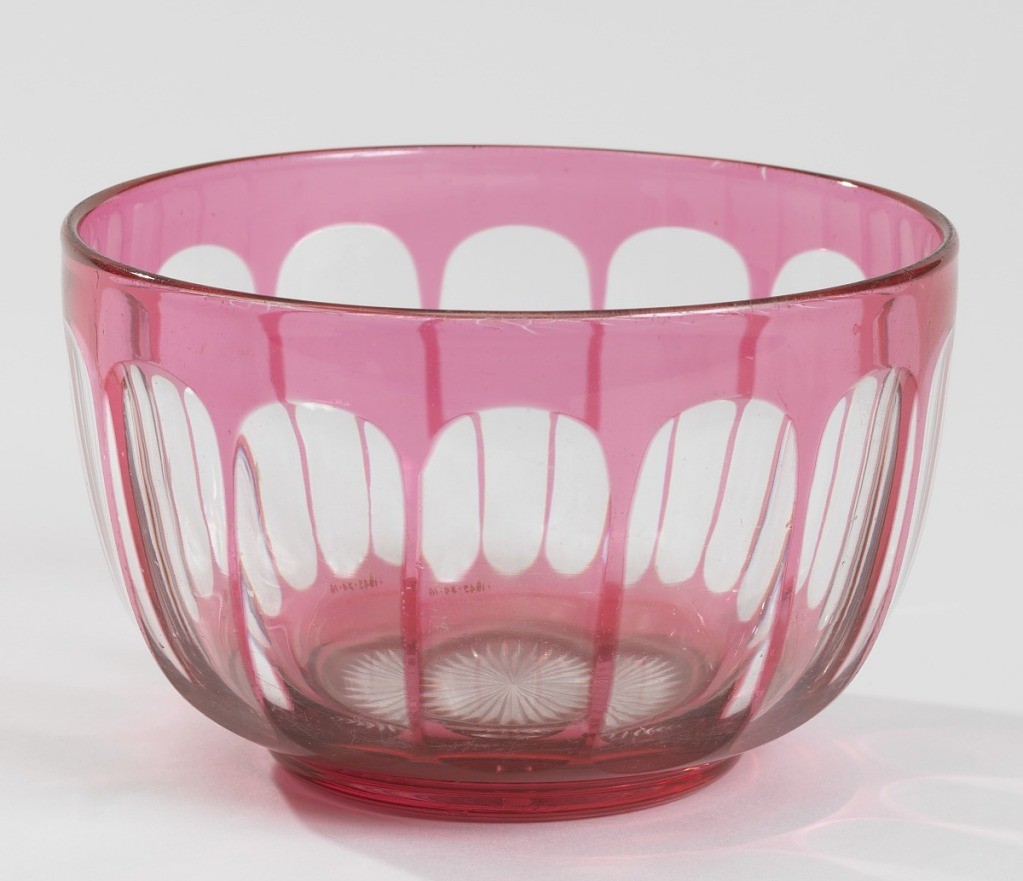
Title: Bowl
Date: late 19th century
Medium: Rose overlay glass, cut decoration
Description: Round-bottomed with low base of curved profile. Rose over clear glass, decorated with fourteen clear glass, vertical, straight-sided, elliptical fields. Cut star pattern in clear glass on underside.